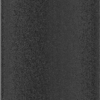
Label: dusty